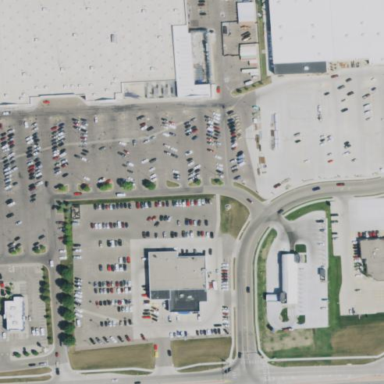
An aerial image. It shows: Parking area with surface.